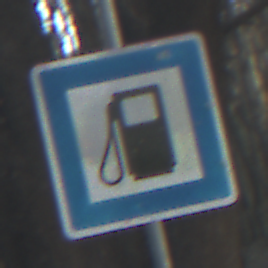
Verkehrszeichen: Tankstelle
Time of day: SunriseSunset
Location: Outdoor (Nature)
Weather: Clear
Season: Winter
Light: Natural